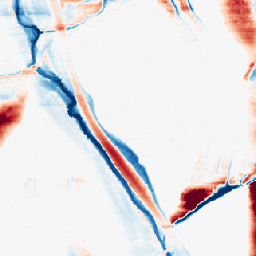
Category: morphological
Decomposition family: morphological_ellipse
Decomposition parameters: operation: average
width: 5
height: 50
Upsampling method: area
Upsampling parameters: scale: 8
Upsampling scale: 8